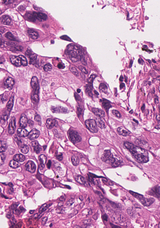
Tumor epithelial tissue: yes
Tumor-associated stroma tissue: yes
Normal tissue: no